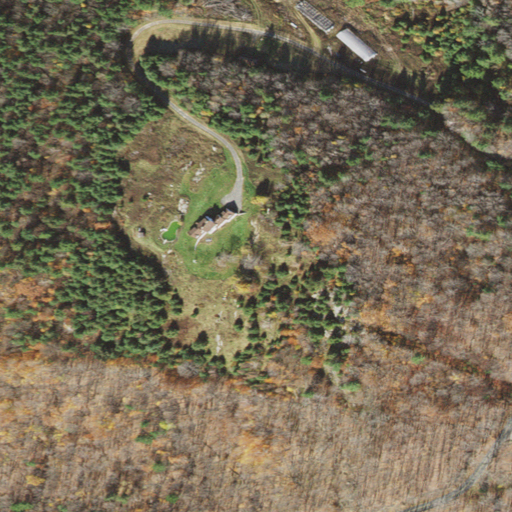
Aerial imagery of mountain in Massachusetts named Eames Hill containing deciduous forest, mixed forest, open development, pasture, and evergreen forest